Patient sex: M
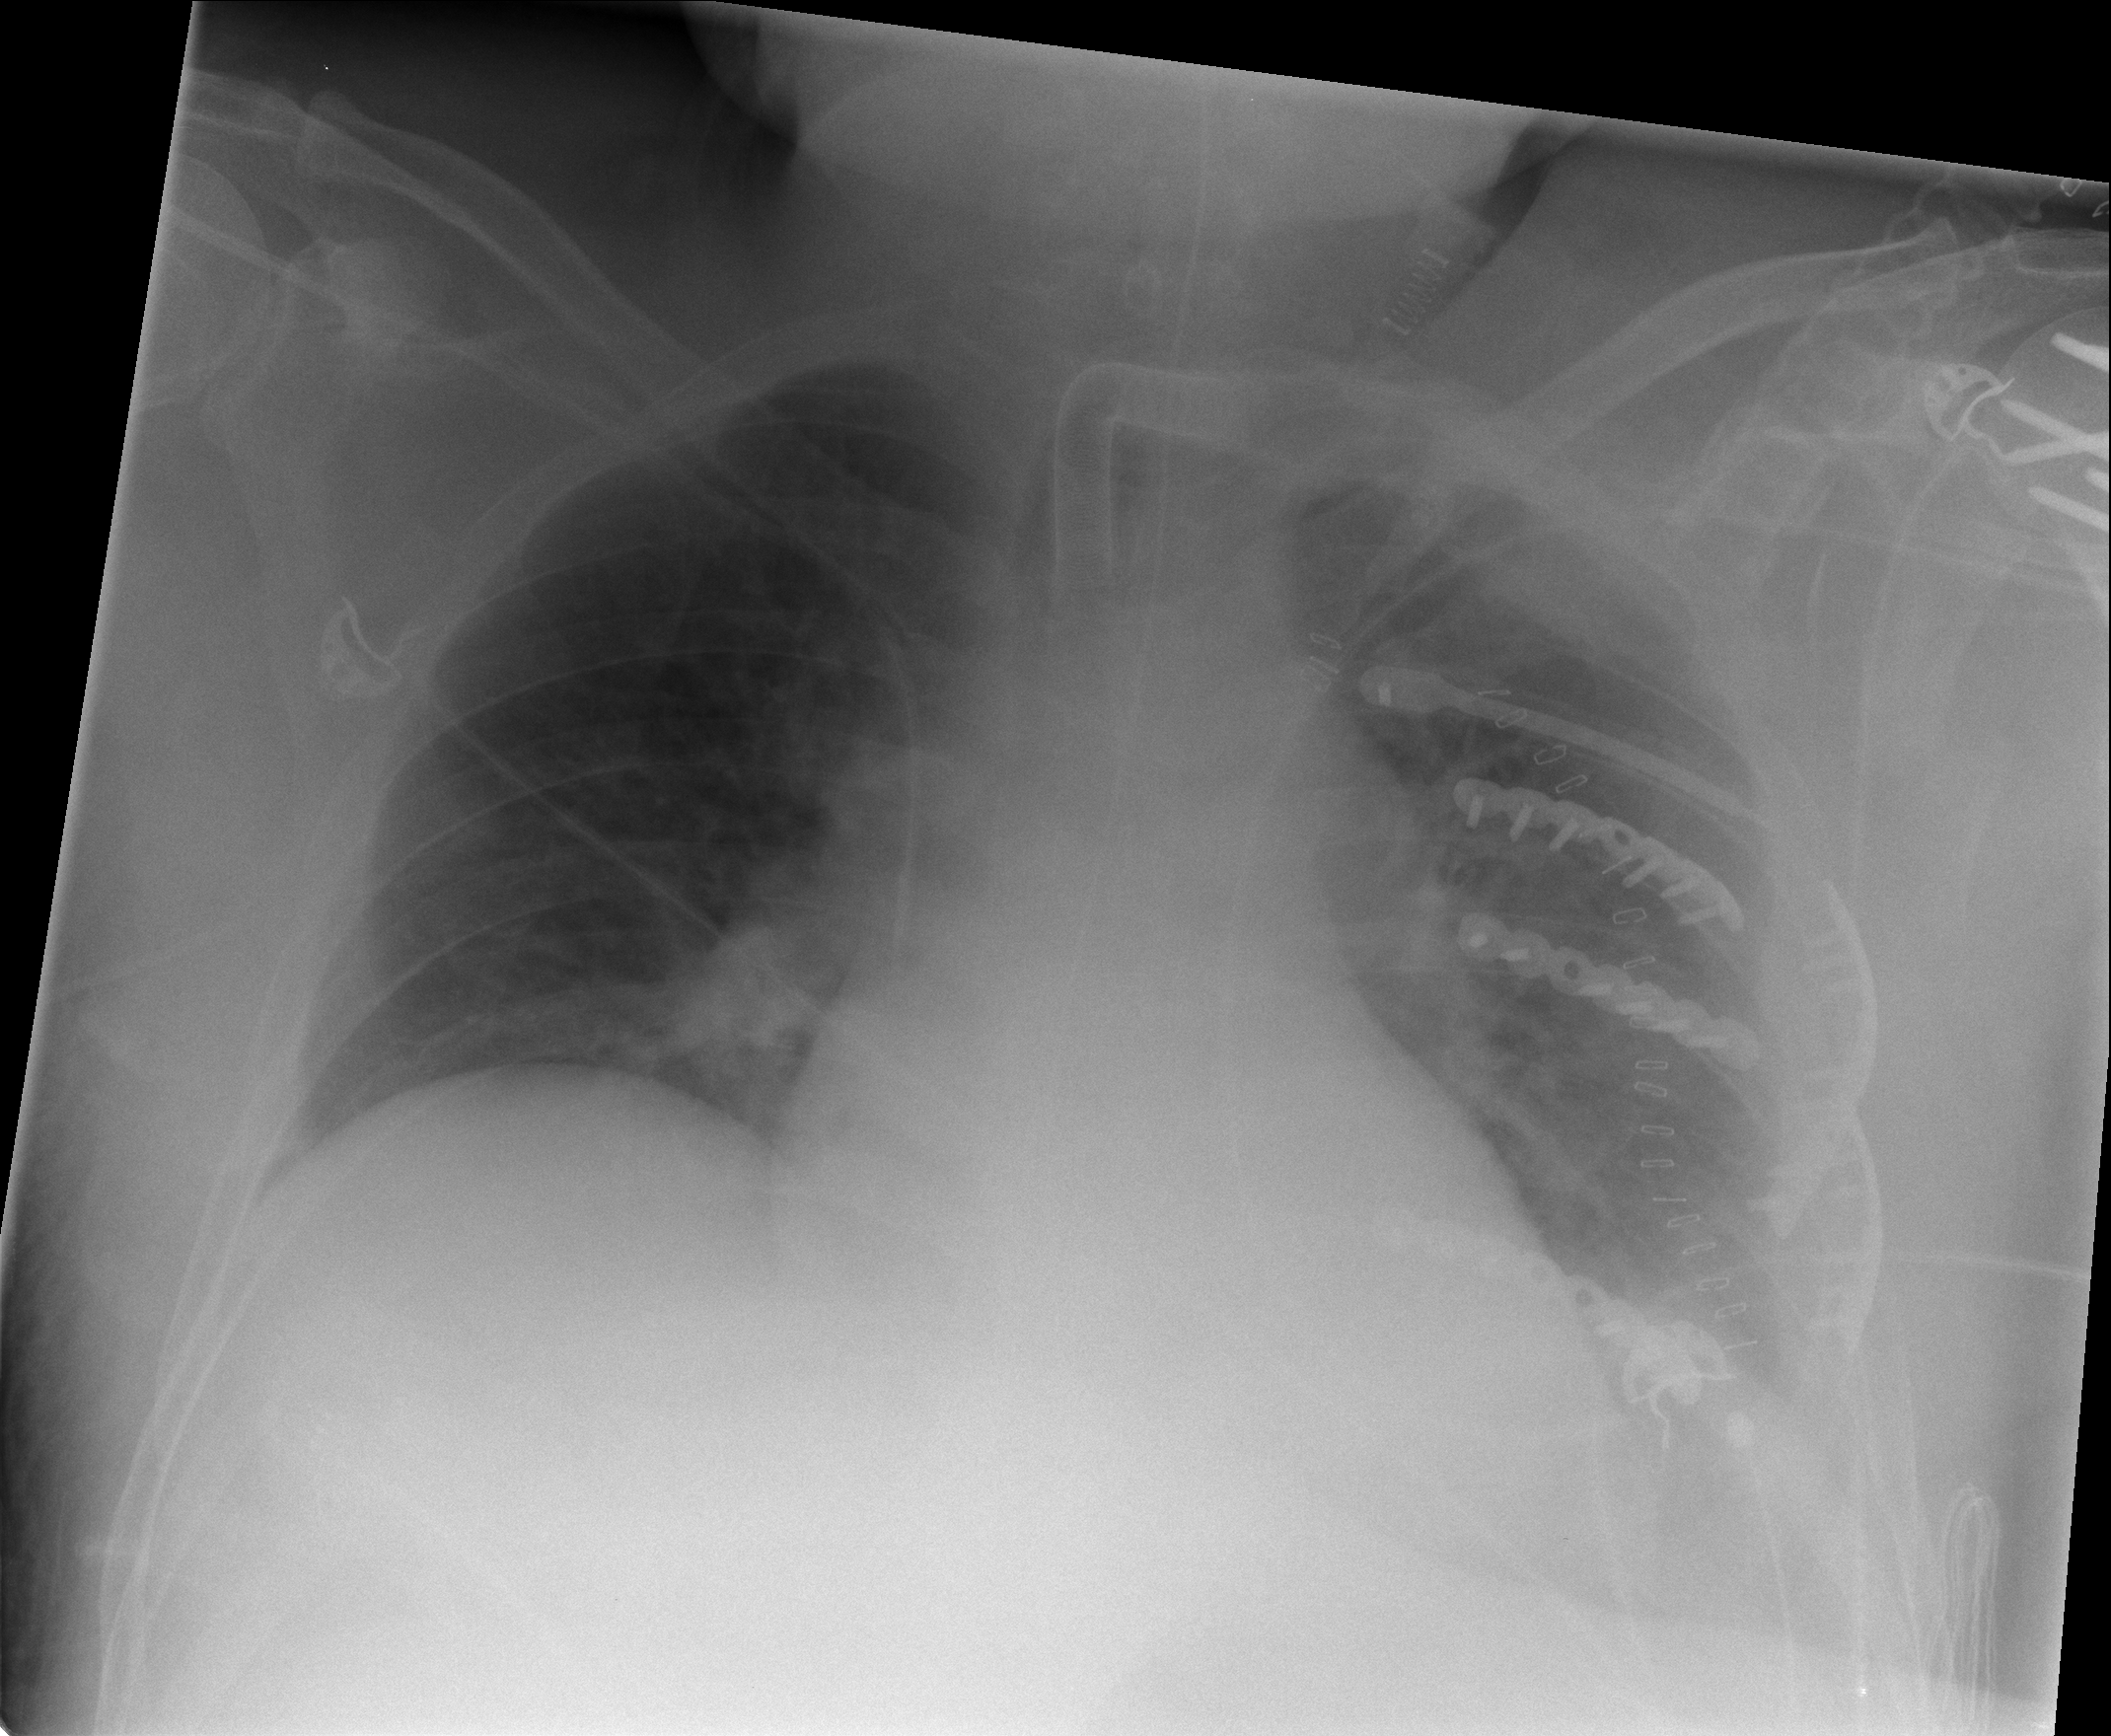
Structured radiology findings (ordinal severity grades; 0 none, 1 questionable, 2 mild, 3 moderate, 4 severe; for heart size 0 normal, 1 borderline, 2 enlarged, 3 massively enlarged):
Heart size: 0
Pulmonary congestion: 0
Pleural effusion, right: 0
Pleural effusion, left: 2
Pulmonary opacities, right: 0
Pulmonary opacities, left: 0
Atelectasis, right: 2
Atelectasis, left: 2